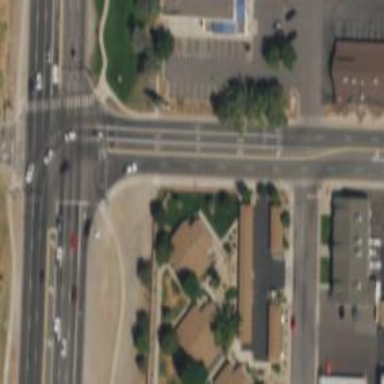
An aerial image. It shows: Secondary road with separate asphalt sidewalk.